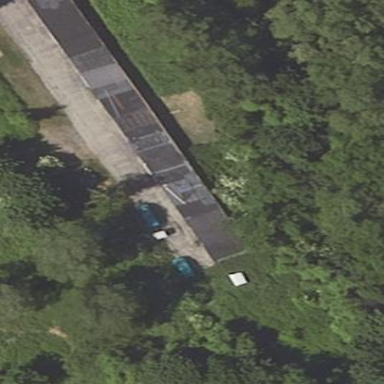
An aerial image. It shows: Group of garages.